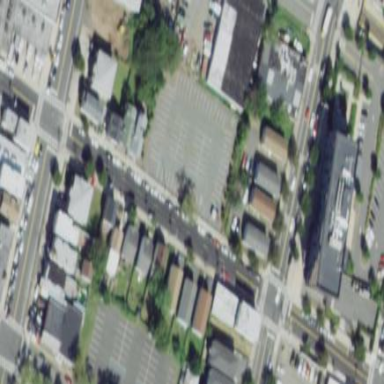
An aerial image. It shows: Parking area surrounded by fence.